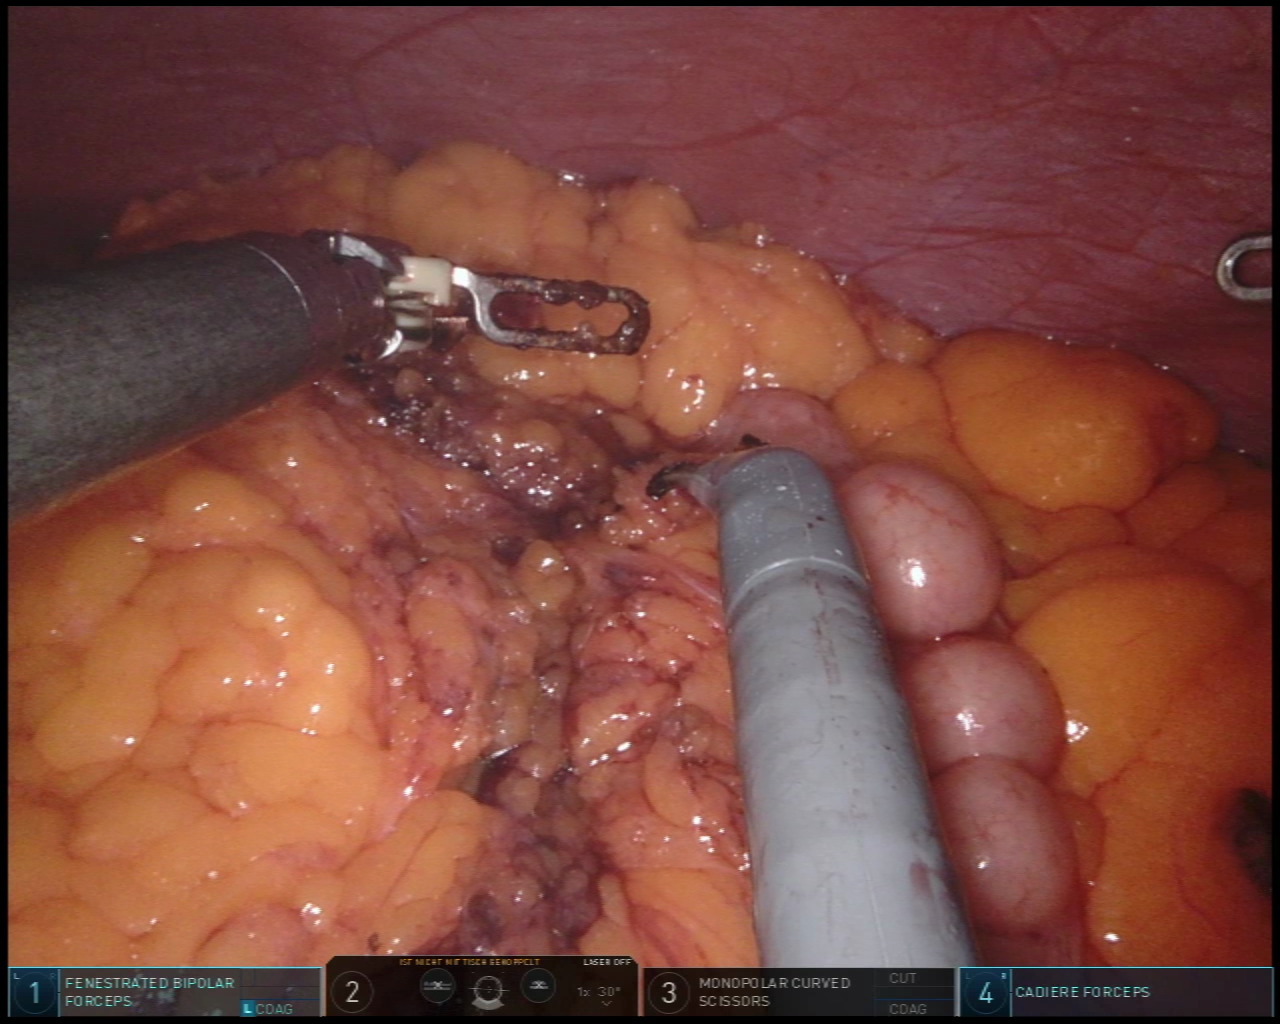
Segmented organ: colon
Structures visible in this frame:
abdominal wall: yes
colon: yes
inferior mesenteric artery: no
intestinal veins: no
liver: no
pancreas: no
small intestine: no
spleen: no
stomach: no
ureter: no
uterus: no
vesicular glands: no